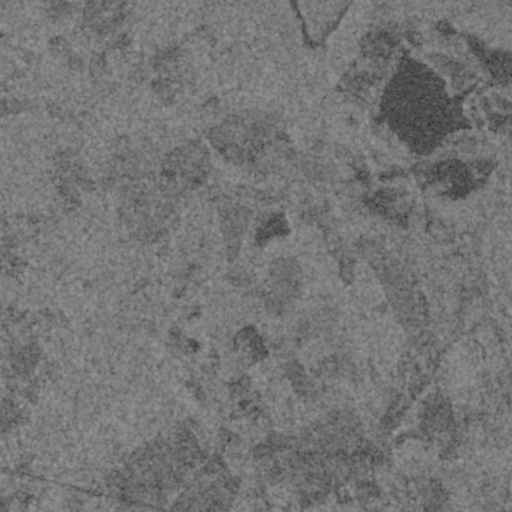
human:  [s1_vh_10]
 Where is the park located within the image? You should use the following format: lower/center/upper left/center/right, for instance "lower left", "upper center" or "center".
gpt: The park is located in the center left of the image.
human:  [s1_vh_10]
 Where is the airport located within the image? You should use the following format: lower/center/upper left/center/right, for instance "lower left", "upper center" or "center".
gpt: There is no airport in the image.

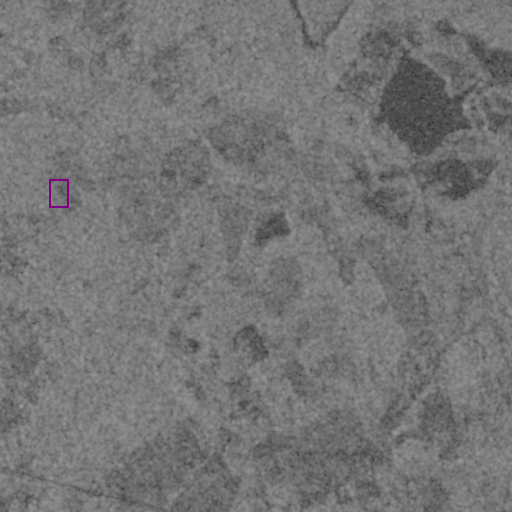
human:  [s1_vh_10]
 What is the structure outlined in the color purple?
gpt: The structure outlined in purple is a park.
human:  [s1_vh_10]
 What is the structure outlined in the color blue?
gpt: There is no blue outline.